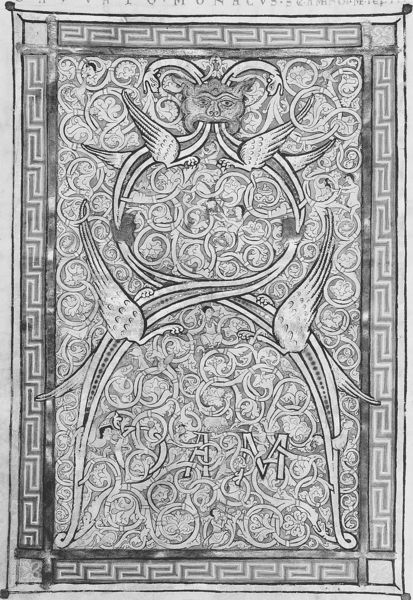
Titel: Bibel
Standort: Herkunftsort: Saint-Amand (EU - F)
Institution: Valenciennes, Bibliothèque Municipale
Schlagwörter: flügel, weiß, menschen, schwarz, zeichnung, tuch, malerei, muster, ornament, federn, rahmen, vögel, england, ranken, schrift, papier, graphik, rand, figuren, ornamente, verzierung, buch, schwarz weiss, initialen, seite, text, buchstaben, kreise, ecken, teufel, verschlungen, mittelalter, löwe, hörner, ungeheuer, drachen, handschrift, mäander, fratze, buchmalerei, manuskript, flechtmuster, oam, adam graphik, qam